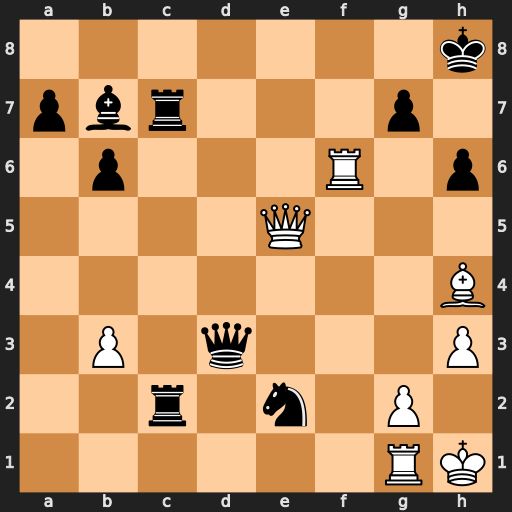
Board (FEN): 7k/pbr3p1/1p3R1p/4Q3/7B/1P1q3P/2r1n1P1/6RK
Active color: w
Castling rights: -
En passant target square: -
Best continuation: Rxh6+ Kg8 Qe8#